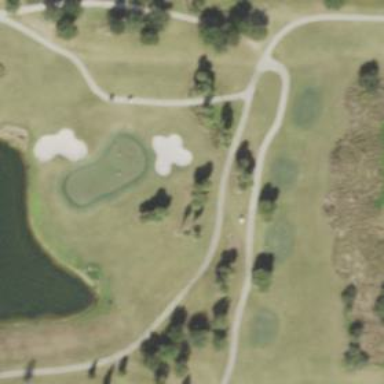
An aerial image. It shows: Path designated for golf carts.